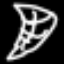
Label: leaf